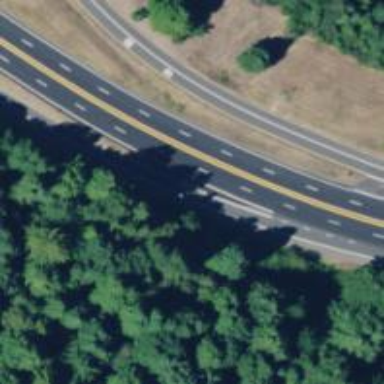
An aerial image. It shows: Trunk highway with expressway features.